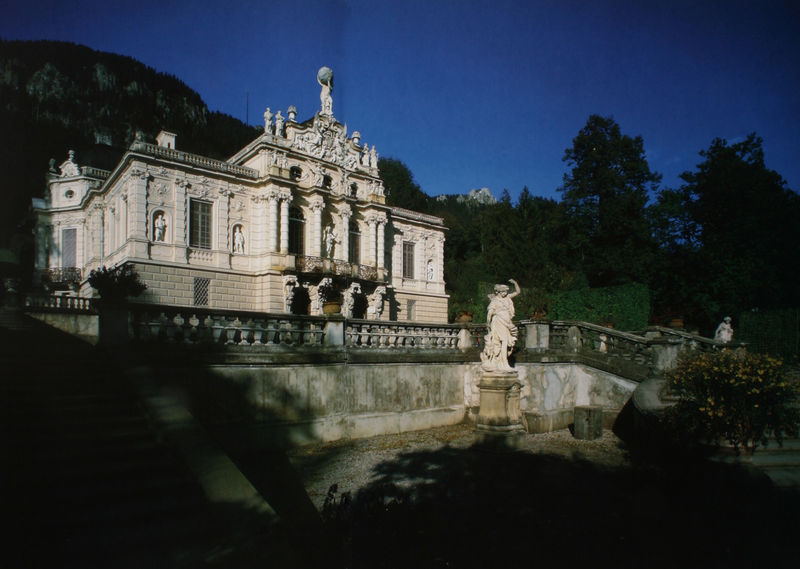
Titel: Ansicht der Hauptfassade von Schloss Linderhof von Südwesten
Künstler: Georg Dollmann
Standort: Graswangtal
Institution: Schloss Linderhof
Schlagwörter: baum, berg, blau, felsen, himmel, schatten, wasser, bäume, grün, landschaft, teich, blumen, bunt, fenster, frau, hintergrund, licht, marmor, säulen, terasse, weiss, dach, gebäude, haus, park, schloss, weg, wand, architektur, barock, sockel, stein, bild, hügel, natur, brüstung, busch, sonne, figur, pflanzen, rokoko, wald, anhöhe, brunnen, garten, skulptur, statue, balkon, terrasse, farbig, fassade, italien, süden, berge, gebirge, giebel, farbe, klein, pilaster, figuren, kies, romantik, treppe, treppen, wetter, aufgang, geländer, stufen, plastik, gewächs, foto, fotografie, photographie, eingang, fugen, palast, plastisch, kugel, französische, photo, portal, lustschloss, villa, doppelsäulen, gesims, skulpturen, eiss, statuen, sonnenschein, graben, parterre, gärten, pavillon, korinthisch, globus, welt, rennaissance, wasserbecken, landsitz, jagdschloss, kapitel, gebälk, klassizistisch, bauwerk, palais, lisenen, piano nobile, barockgarten, eckpilaster, sockelgeschoss, rustica, hochparterre, balluster, gliederung, risalith, konchen, bekrönung, treppenanlage, lustgarten, schlossgarten, fotografei, südfassade, conchen, atlanten, linderhof, neobarock, vorgeblendet, parkburg, atlasfiguren, hauprfassade, schlösschenw, streppenaufgang, fasse